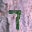
Label: 7